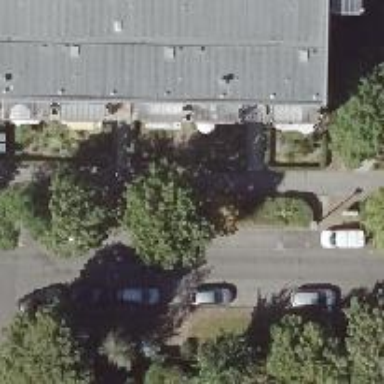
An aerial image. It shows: Footway along the road.